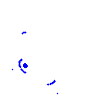
Particle: electron